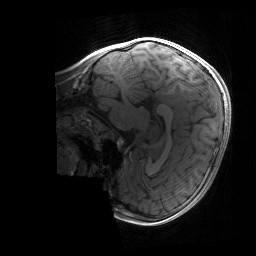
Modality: T1w
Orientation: sagittal
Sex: male
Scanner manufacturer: siemens
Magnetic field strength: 3 T
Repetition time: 1.9 s
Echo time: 0.00243 s